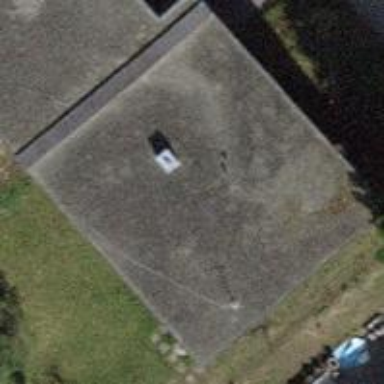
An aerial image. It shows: Terrace building.